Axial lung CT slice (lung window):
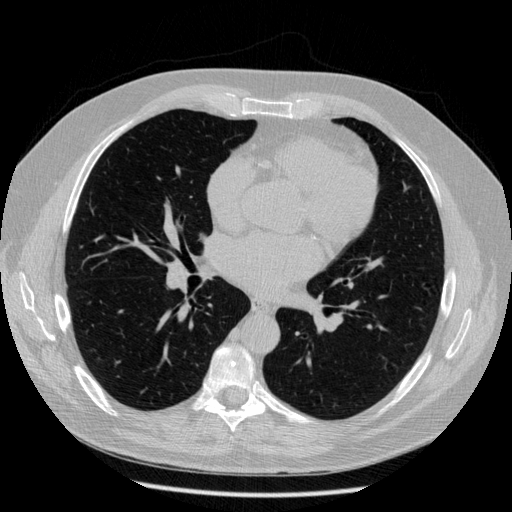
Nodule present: no